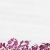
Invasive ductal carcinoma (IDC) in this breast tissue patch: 0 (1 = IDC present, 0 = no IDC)